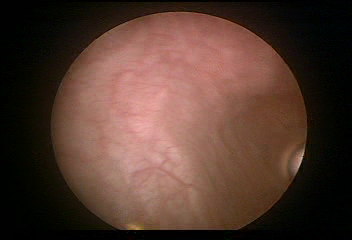
Modality: WLC
Class: Normal mucosa
Bladder cancer association: No